Question: I'm trying to create a book-catalogue. I have 3 basic tables - books, authors, books_authors;
books
'''
+------------+--------------+------+-----+---------+----------------+
| Field | Type | Null | Key | Default | Extra |
+------------+--------------+------+-----+---------+----------------+
| book_id | int(11) | NO | PRI | NULL | auto_increment |
| book_title | varchar(250) | NO | | NULL | |
+------------+--------------+------+-----+---------+----------------+
'''
authors
'''
+-------------+--------------+------+-----+---------+----------------+
| Field | Type | Null | Key | Default | Extra |
+-------------+--------------+------+-----+---------+----------------+
| author_id | int(11) | NO | PRI | NULL | auto_increment |
| author_name | varchar(250) | NO | | NULL | |
+-------------+--------------+------+-----+---------+----------------+
'''
books_authors
'''
+-----------+---------+------+-----+---------+-------+
| Field | Type | Null | Key | Default | Extra |
+-----------+---------+------+-----+---------+-------+
| book_id | int(11) | NO | MUL | NULL | |
| author_id | int(11) | NO | MUL | NULL | |
+-----------+---------+------+-----+---------+-------+
'''
I have a query that takes the book name and all authors for each book and displays the result:
'''
$booksAndAuthors = mysqli_query($connection, 'SELECT * FROM books LEFT JOIN books_authors ON books.book_id=books_authors.book_id LEFT JOIN authors ON authors.author_id=books_authors.author_id');
'''
It returns:
'''
Book Name -> Author 1, Author 2
Book Name 2 -> Author 3, Author 2
'''
And so on.
And I have another query that it's:
'''
$booksAndAuthors = mysqli_query($connection, 'SELECT * FROM books_authors as ba
INNER JOIN books as b ON ba.book_id=b.book_id
INNER JOIN books_authors as booaut ON booaut.book_id=ba.book_id
INNER JOIN authors as a ON booaut.author_id=a.author_id
WHERE ba.author_id=' . $author_id);
'''
When I click over an author (authors are links), the query returns all books of an author the opposite; The queries all work;
My Question is:
Could someone explain to me why I'm comparing a table with itself. Just explain for dummie like myself. I want to understand the action that is done by this query, with words or something else.
*If my question isn't properly asked! Edit me!
*Regards!
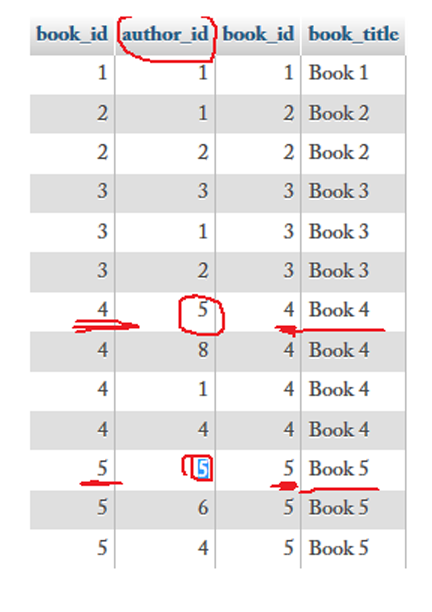
Answer: A book can have more than one author. The point of the self-join is to find the other authors for the book.
'''
FROM books_authors as ba
...
INNER JOIN books_authors as booaut ON booaut.book_id=ba.book_id
...
WHERE ba.author_id=42
'''
The join picks up any author who co-authored a book with author 42.
Another way to write the query:
'''
FROM books_authors as ba
...
WHERE EXISTS
(
SELECT *
FROM books_authors ba2
WHERE ba2.book_id = ba.book_id
and ba2.author_id = 42
)
'''
This says, select all rows where a matching 'book_authors' entry exists for author 42.